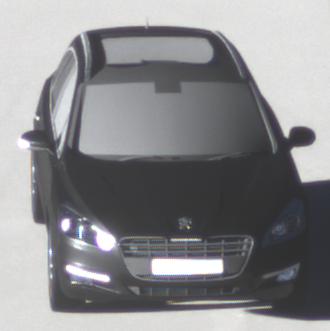
Make: Peugeot
Model: 508 SW 120 VTi
Detailed model: 508 (I) SW
Model produced from: 2011/03
Model produced until: 2014/05
Doors: 5
Color: black
Road condition: dry road
Daytime: sunrise or sunset
Contrast: high contrast